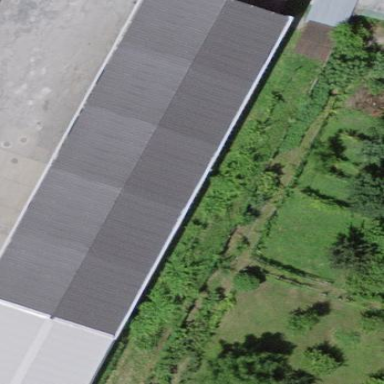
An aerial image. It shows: Industrial building.